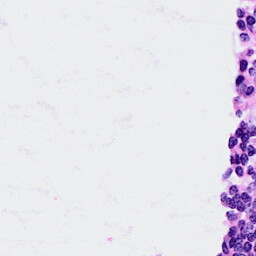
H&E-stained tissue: Cervix